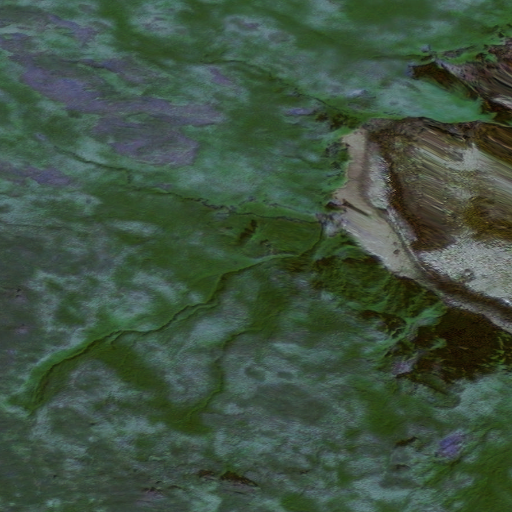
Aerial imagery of island in Alaska named Kanu Island containing only unknown